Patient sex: F
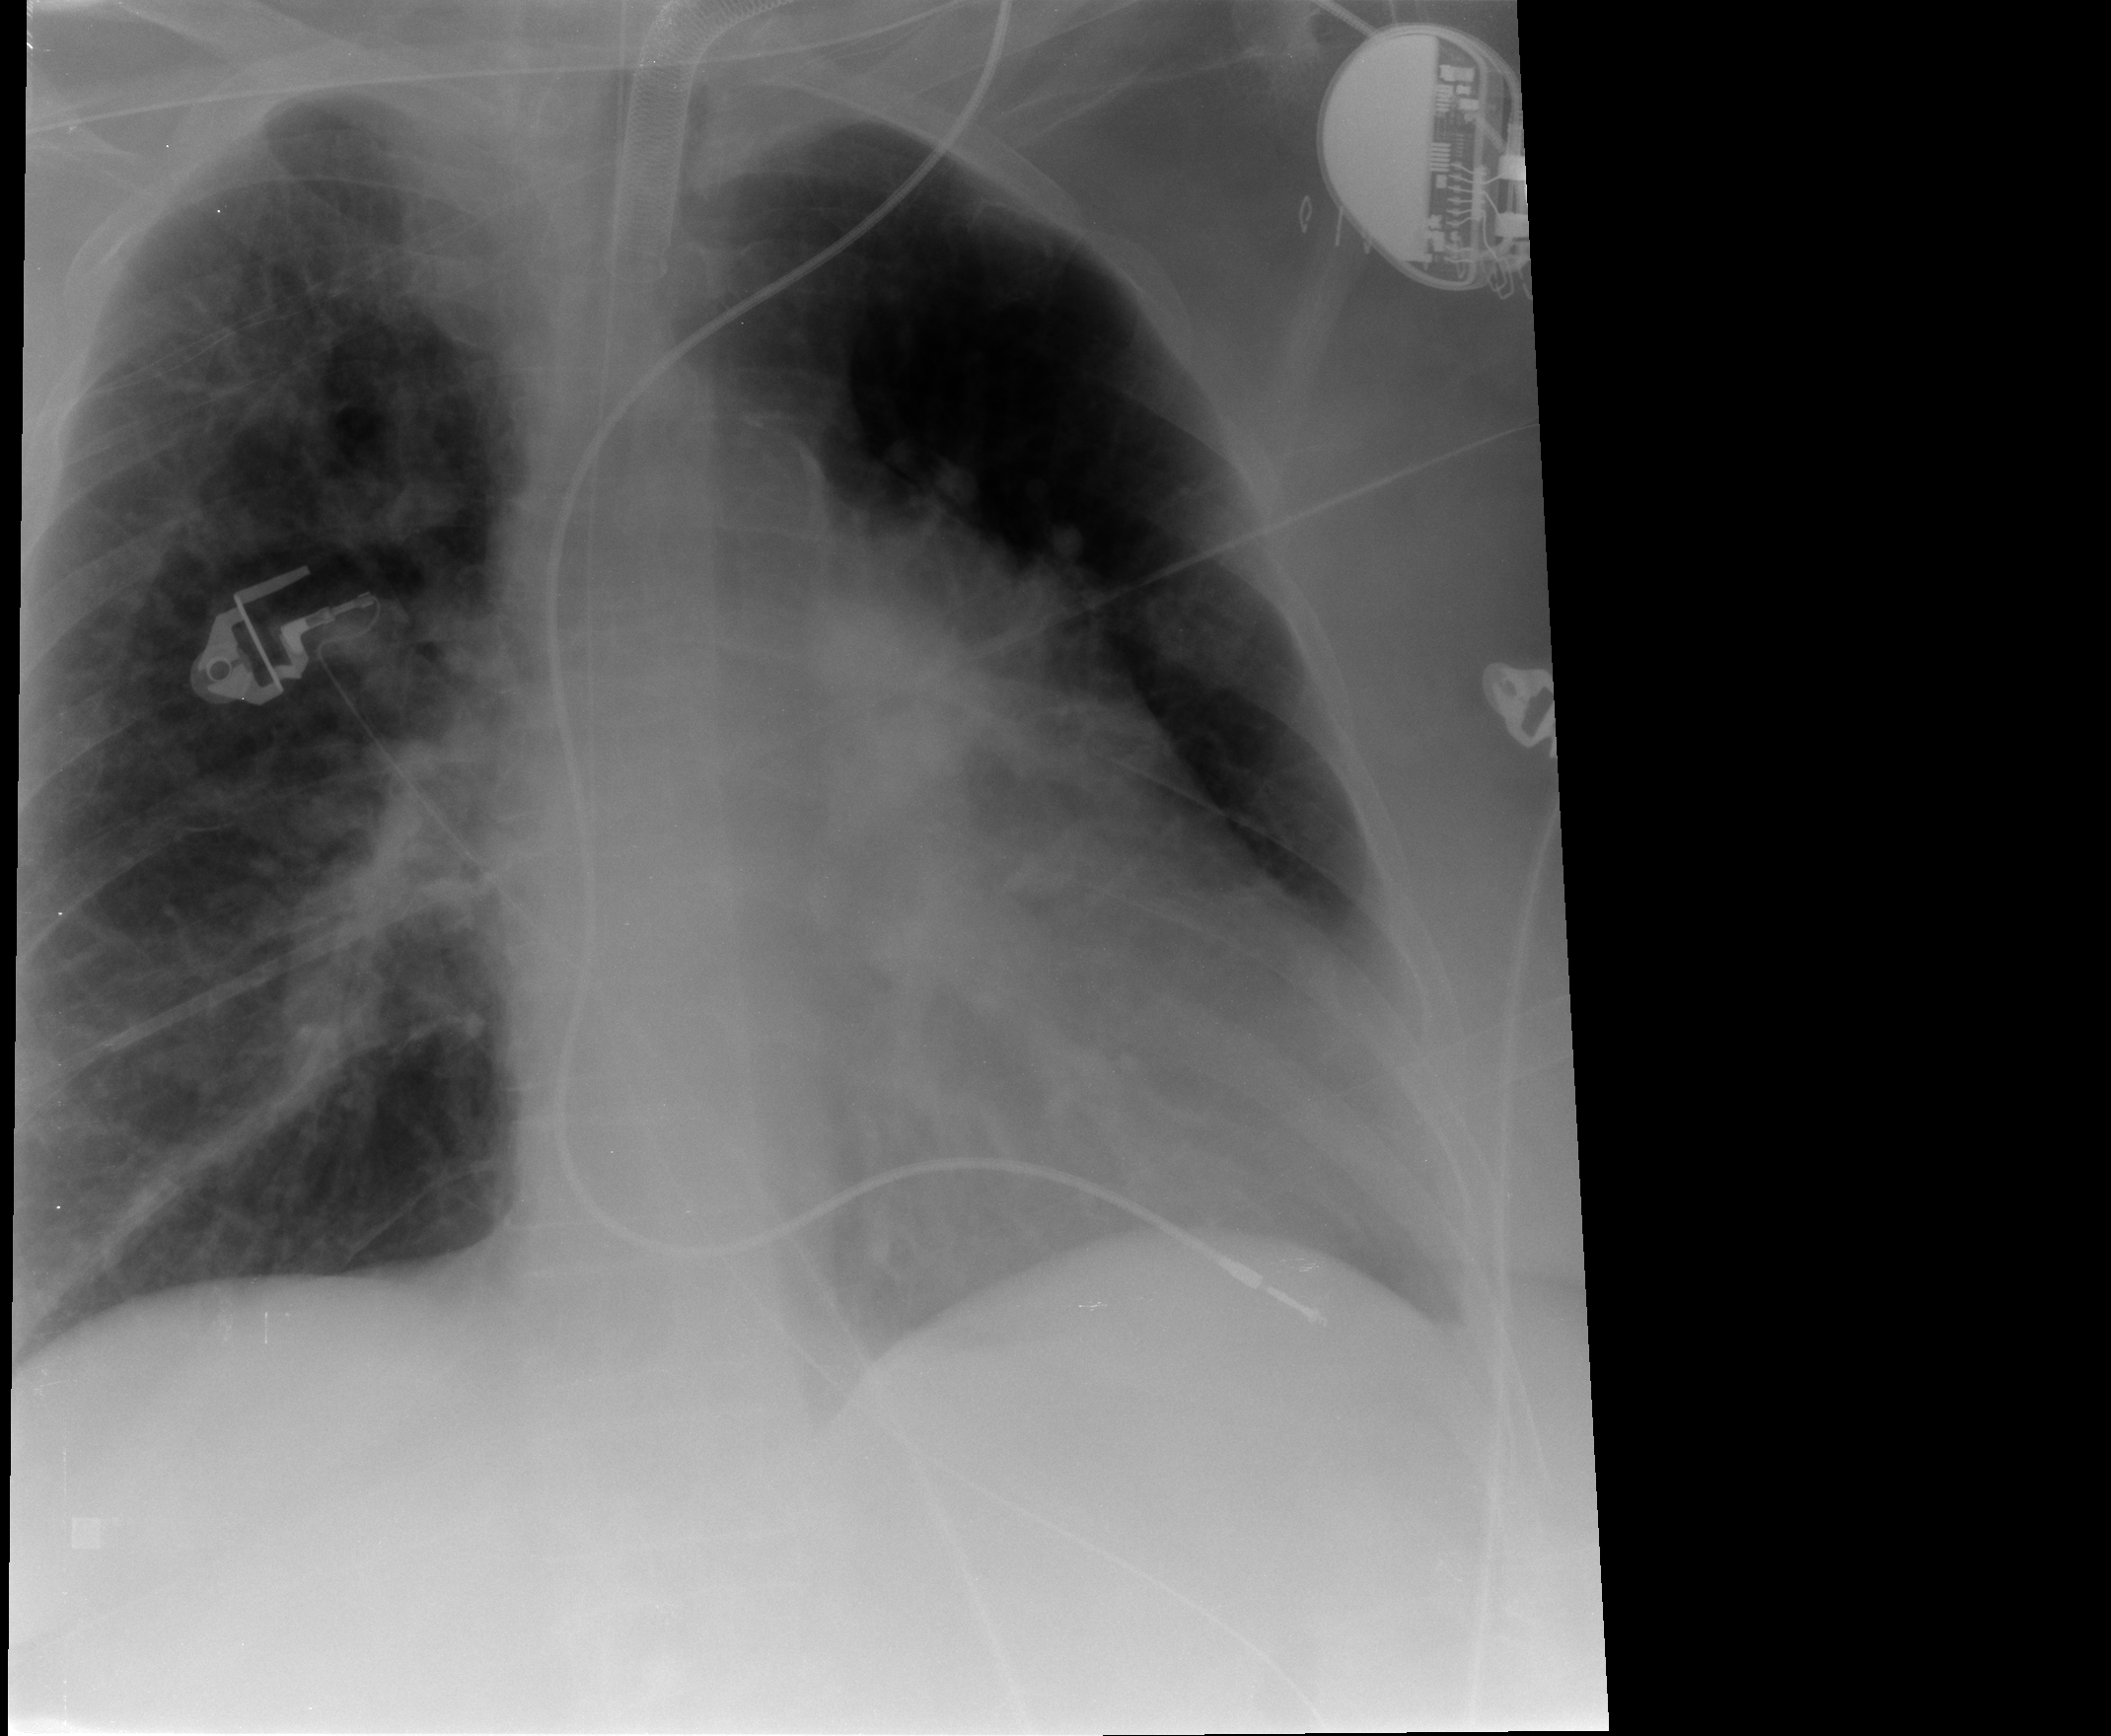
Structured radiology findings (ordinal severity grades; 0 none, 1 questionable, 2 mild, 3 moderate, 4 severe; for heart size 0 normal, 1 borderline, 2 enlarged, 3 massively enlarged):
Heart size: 2
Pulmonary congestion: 2
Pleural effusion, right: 0
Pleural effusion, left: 2
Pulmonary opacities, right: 0
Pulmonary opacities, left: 0
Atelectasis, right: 2
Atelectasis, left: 0